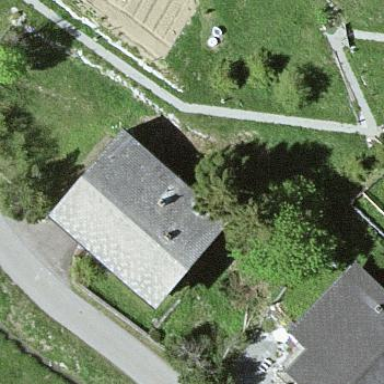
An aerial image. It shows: Detached building.